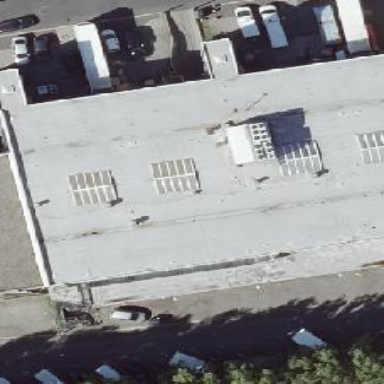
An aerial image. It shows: Warehouse building.